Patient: sex M, age 72
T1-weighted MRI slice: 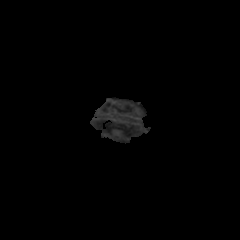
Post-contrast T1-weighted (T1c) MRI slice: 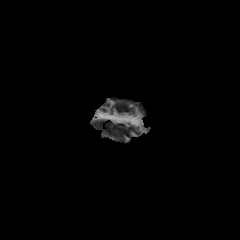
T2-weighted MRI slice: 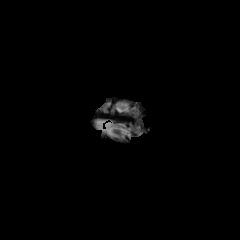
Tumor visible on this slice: no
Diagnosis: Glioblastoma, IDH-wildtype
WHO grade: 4